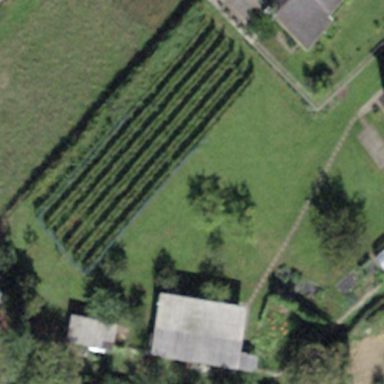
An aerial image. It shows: Vineyard growing grapes.